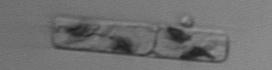
Label: Guinardia_delicatula